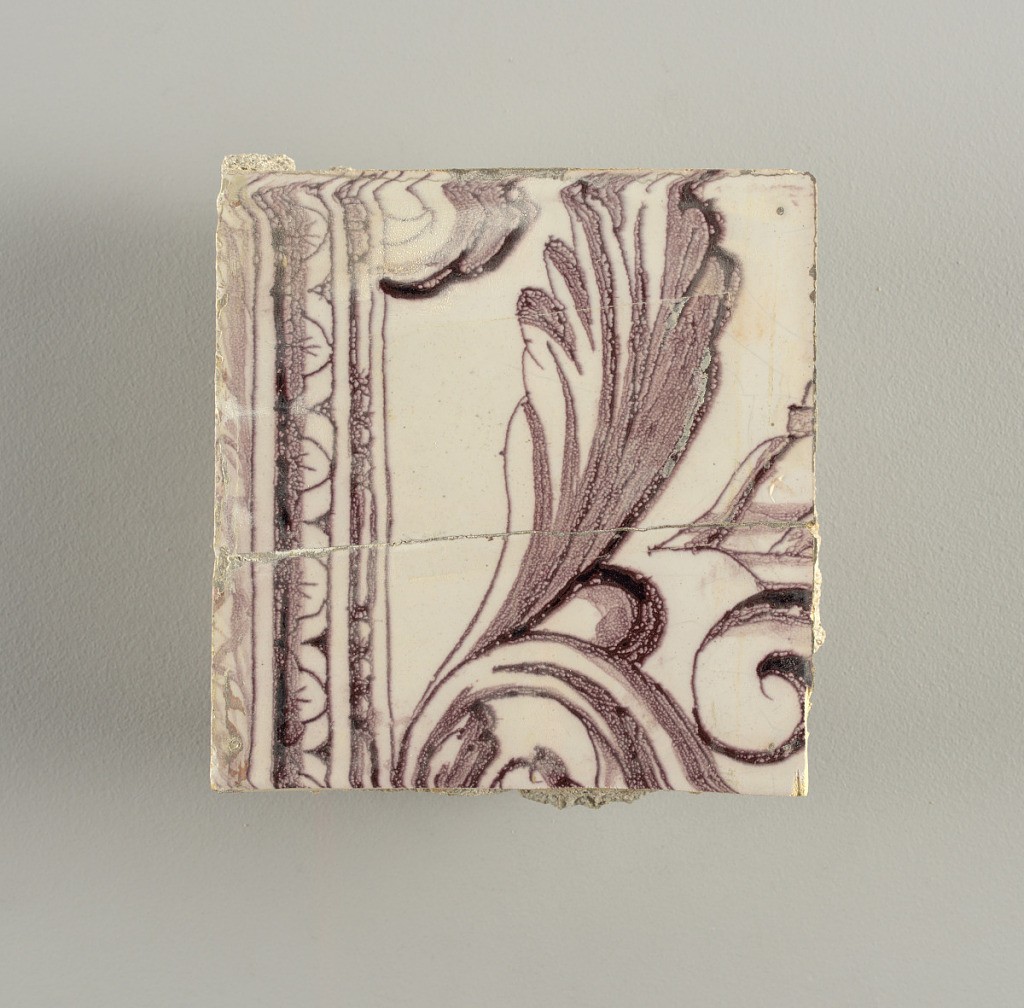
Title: Tile wall facing
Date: ca. 1725
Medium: Tin-glazed earthenware, underglaze
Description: Horizontal rectangle.  Thirty tiles wide and twenty-three tiles high with opening for fireplace eleven tiles wide and ten high.  Foliage arabesques disposed about three vertical axes from which are emphazised by urns at center and right, and at left by the figure of a standing woman carrying an infant on her arm and accompanied by two children.